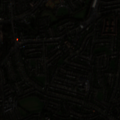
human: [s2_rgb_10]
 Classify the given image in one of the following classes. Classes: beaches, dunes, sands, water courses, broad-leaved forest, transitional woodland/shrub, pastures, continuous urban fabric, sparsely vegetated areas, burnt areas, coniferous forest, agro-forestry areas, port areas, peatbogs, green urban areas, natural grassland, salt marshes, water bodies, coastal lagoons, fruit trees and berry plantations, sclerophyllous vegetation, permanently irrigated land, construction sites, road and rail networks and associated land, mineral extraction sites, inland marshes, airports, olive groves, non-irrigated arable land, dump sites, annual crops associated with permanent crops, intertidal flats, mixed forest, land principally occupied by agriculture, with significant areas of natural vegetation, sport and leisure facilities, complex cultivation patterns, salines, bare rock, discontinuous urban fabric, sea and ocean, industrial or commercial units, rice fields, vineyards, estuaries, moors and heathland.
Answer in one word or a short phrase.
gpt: discontinuous urban fabric